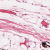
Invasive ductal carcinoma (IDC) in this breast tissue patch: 0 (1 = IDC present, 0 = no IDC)